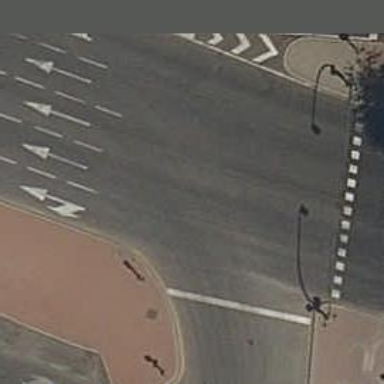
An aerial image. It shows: Road with traffic signals.